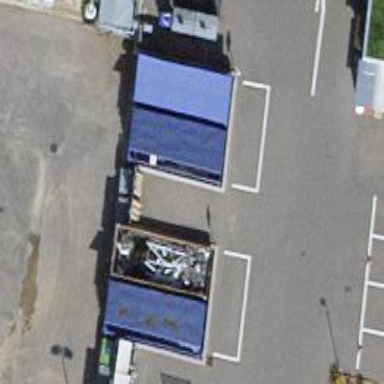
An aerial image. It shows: Recycling center for various types of waste.